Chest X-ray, AP view. Patient: 44 years old, sex M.
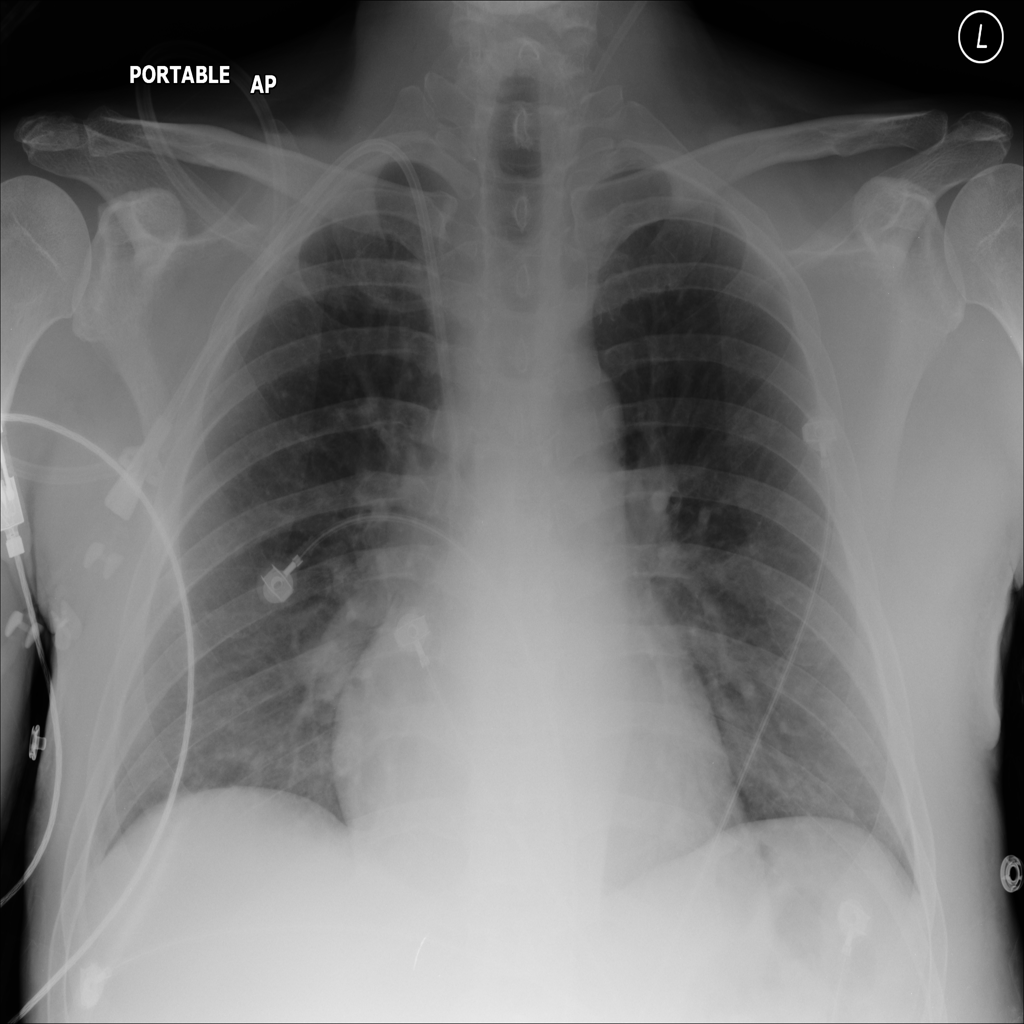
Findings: No Finding